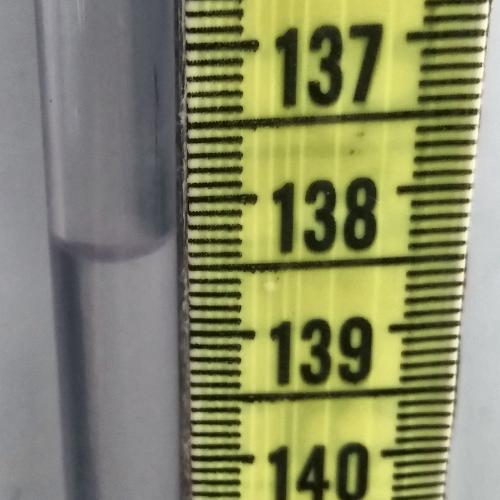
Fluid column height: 138.4 cm